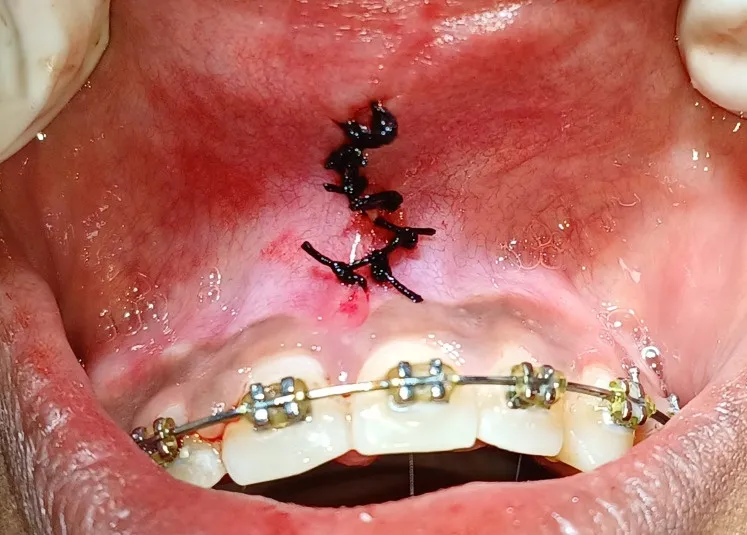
Sutures were placed by securing two opposing flaps.
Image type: medical_photograph (other_medical_photograph)